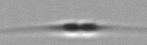
Label: Cylindrotheca